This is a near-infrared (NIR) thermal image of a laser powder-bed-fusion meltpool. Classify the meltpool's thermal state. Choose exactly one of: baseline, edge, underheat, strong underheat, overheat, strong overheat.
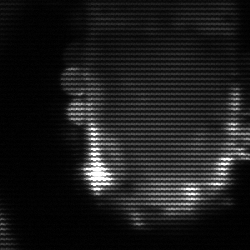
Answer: baseline